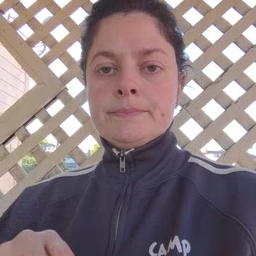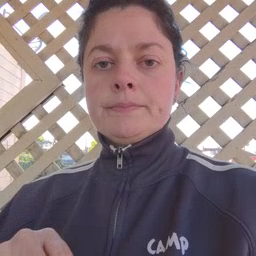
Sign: doll